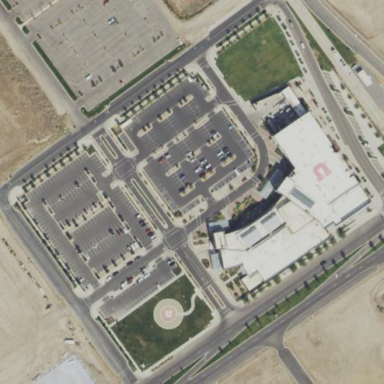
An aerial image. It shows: Hospital providing healthcare services.